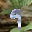
Label: 9